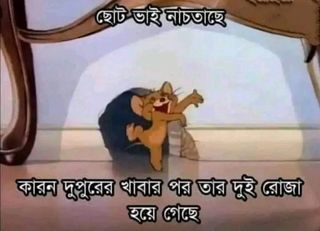
Text: ছোট ভাই নাচতাছে কারন দুপুরের খাবার পর তার দুই রোজা হয়ে গেছে
Label: Non Hate